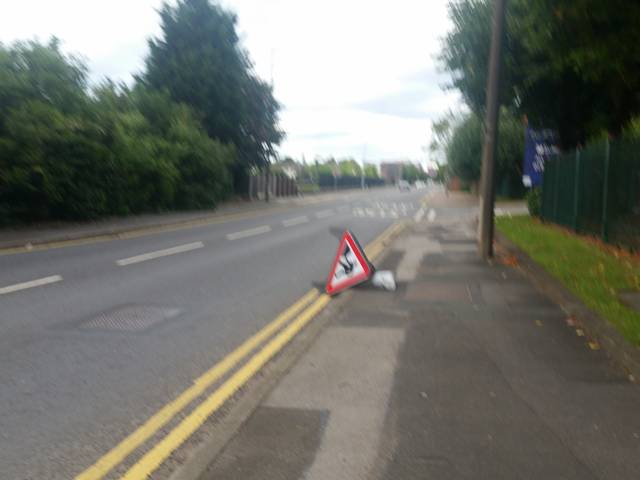
Region: United Kingdom
Coordinates: 53.468, -2.278